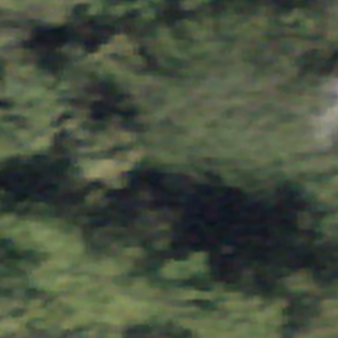
Label: other